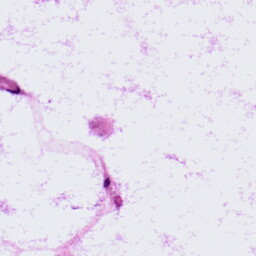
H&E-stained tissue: LymphNode